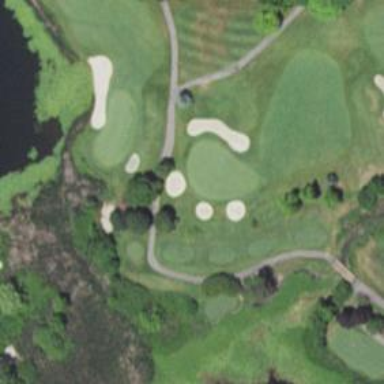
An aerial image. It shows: View of golf hole.